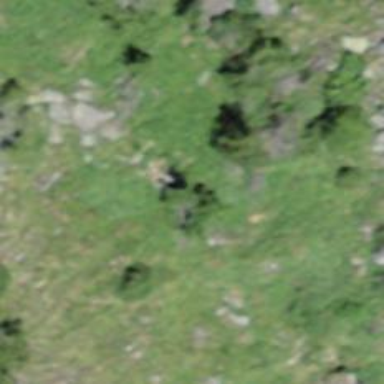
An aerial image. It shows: Needle-leaved tree in its natural environment.